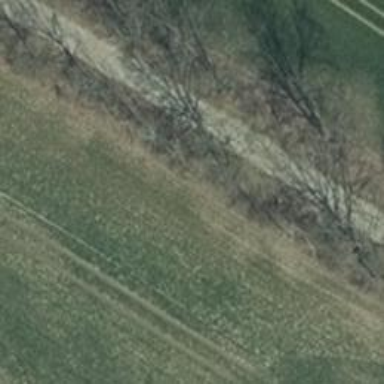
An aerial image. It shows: Track with grade2 tracktype.